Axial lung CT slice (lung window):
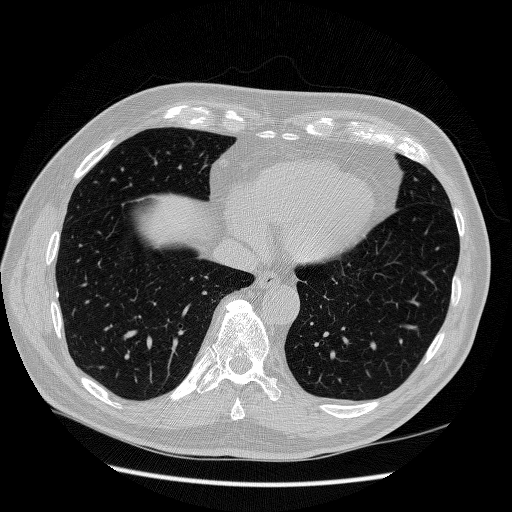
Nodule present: no